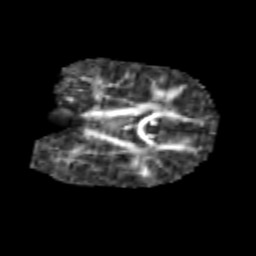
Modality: FA
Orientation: coronal
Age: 6
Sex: male
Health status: healthy